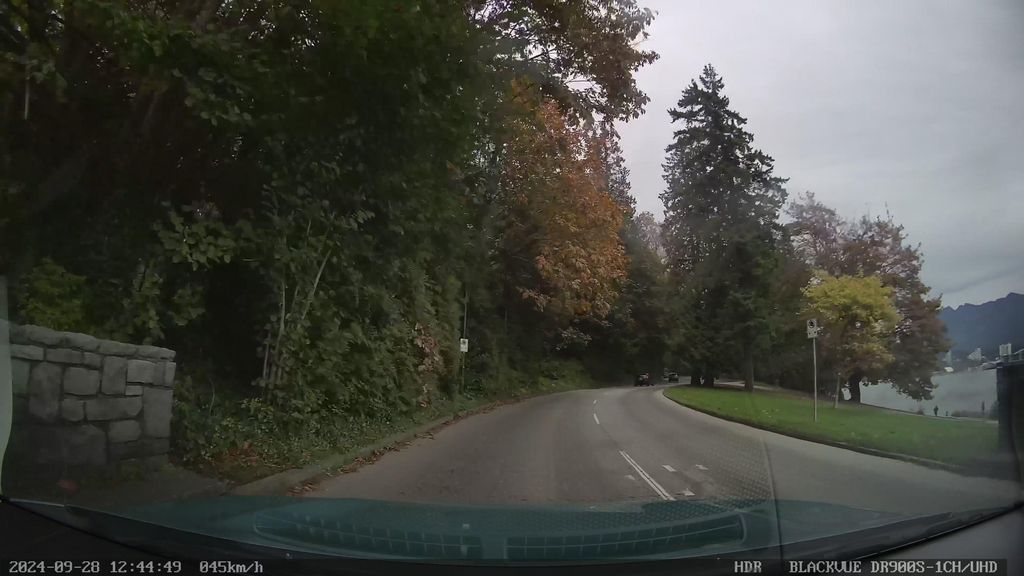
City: vancouver